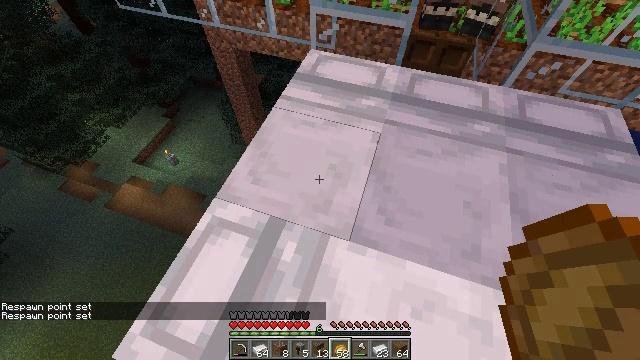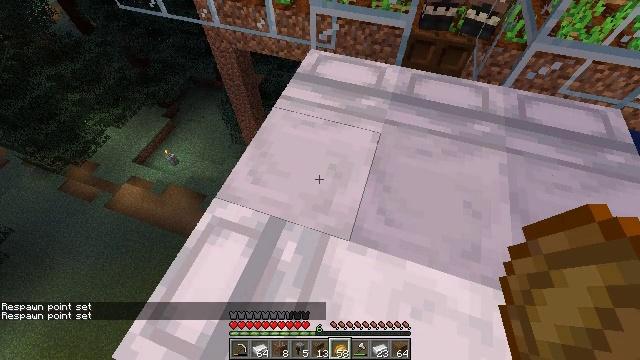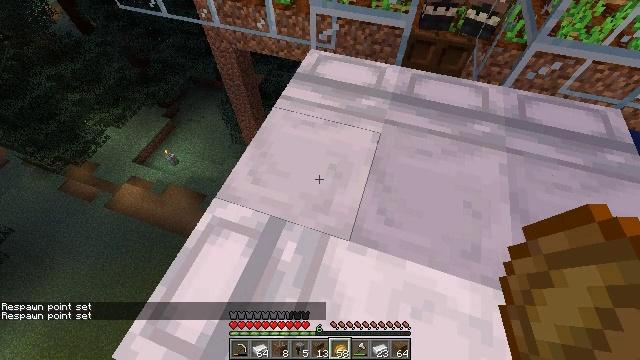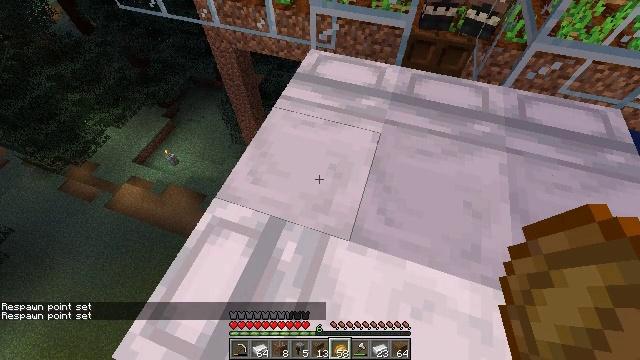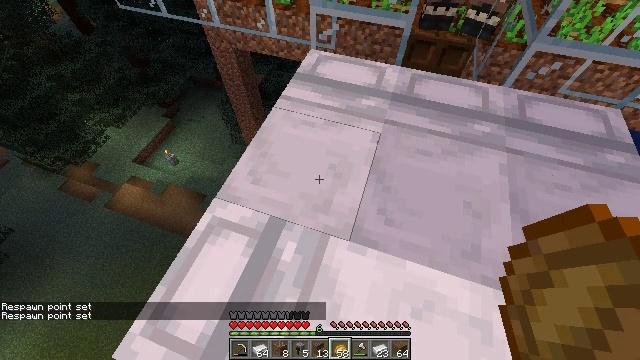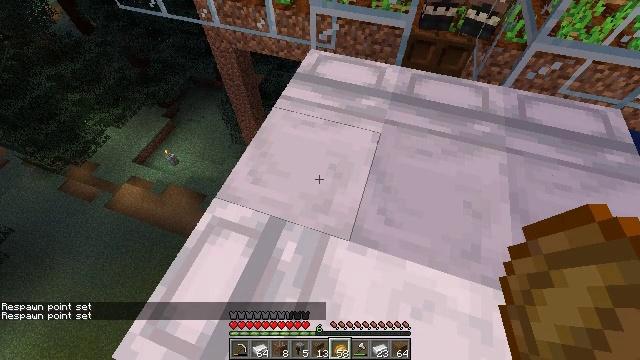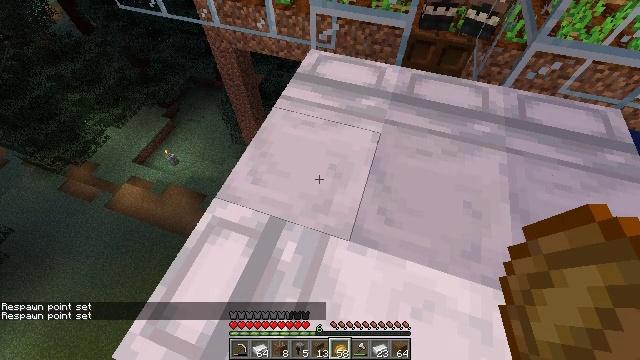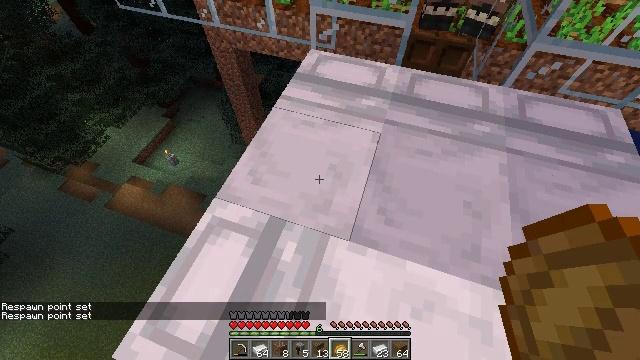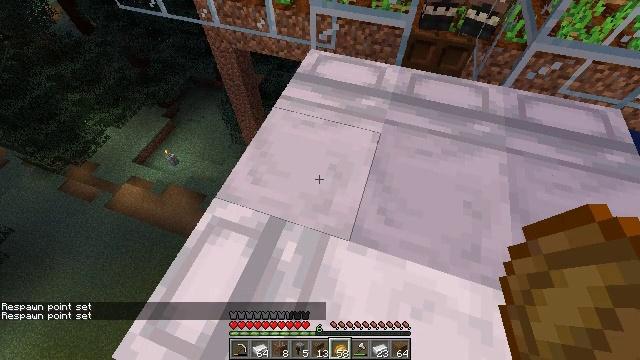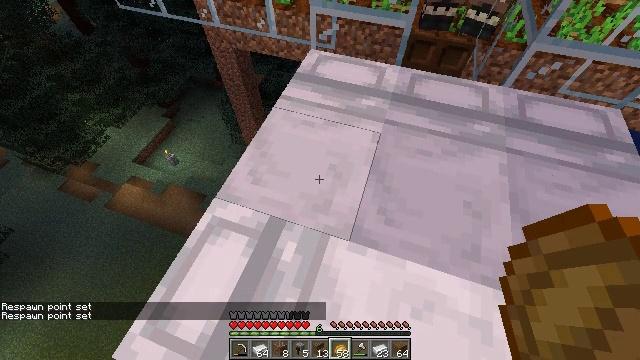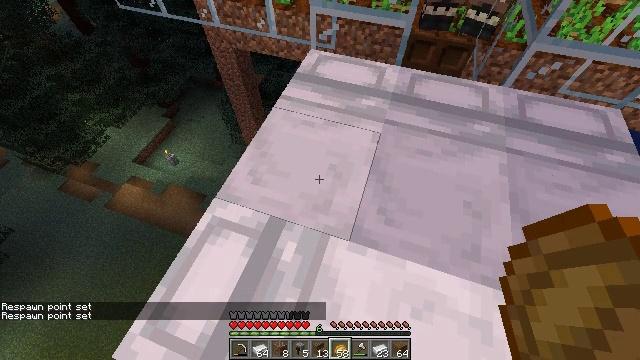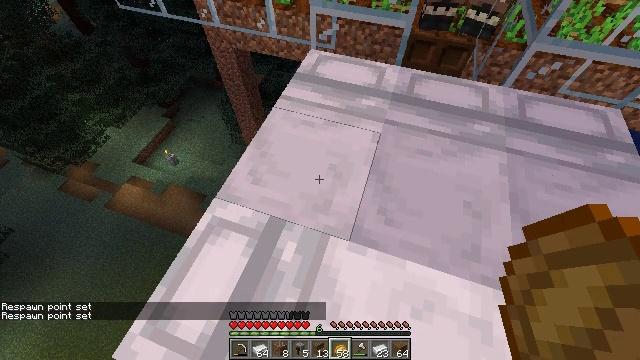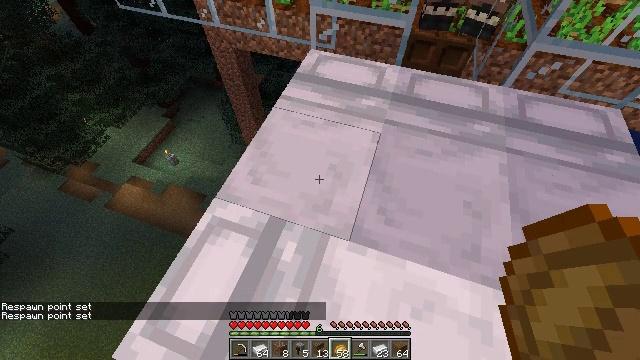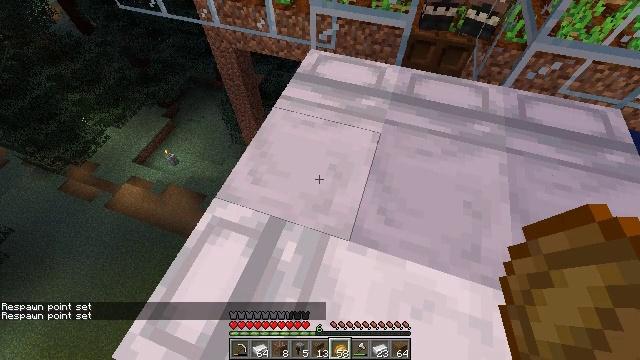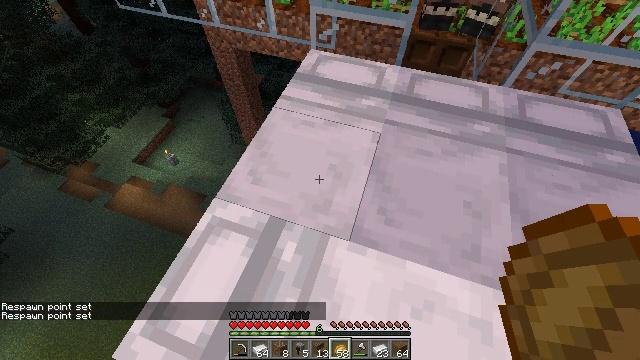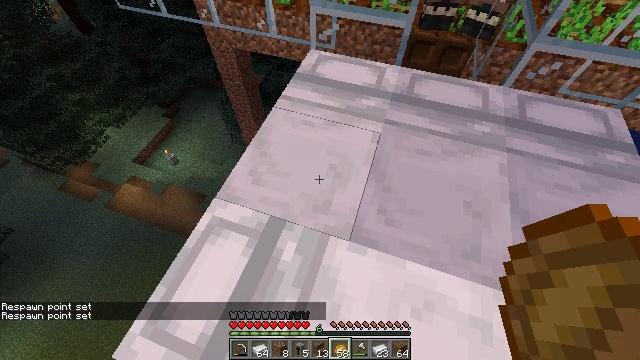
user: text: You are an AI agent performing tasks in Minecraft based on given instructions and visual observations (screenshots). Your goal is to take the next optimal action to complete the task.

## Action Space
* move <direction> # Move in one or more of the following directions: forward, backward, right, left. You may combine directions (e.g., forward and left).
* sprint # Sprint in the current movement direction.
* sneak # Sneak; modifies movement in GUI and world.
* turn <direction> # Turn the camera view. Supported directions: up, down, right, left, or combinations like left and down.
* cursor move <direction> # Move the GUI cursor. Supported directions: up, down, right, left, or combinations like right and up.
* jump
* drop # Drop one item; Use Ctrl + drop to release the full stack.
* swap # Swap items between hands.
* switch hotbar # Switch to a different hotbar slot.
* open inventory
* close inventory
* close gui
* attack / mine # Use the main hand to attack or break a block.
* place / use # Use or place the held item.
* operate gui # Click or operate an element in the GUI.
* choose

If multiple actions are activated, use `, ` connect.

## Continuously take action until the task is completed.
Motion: motion action
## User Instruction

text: Retrieve the smithing table you placed.
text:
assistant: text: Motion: no_op
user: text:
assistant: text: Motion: no_op
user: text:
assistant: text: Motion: no_op
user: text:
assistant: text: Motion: no_op
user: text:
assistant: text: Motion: no_op
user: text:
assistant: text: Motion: no_op
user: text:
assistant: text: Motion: no_op
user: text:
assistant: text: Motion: no_op
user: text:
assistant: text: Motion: no_op
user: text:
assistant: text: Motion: no_op
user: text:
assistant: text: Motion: no_op
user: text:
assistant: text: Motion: no_op
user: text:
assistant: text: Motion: no_op
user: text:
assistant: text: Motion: no_op
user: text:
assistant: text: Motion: no_op
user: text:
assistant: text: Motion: no_op
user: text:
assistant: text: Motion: no_op
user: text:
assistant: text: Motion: no_op
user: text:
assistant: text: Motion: no_op
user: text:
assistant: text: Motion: no_op
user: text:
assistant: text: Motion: no_op
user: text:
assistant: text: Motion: no_op
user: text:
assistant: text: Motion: no_op
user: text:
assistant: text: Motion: no_op
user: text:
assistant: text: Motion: no_op
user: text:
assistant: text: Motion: no_op
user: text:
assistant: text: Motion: no_op
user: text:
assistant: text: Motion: no_op
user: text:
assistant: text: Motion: no_op
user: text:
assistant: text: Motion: no_op